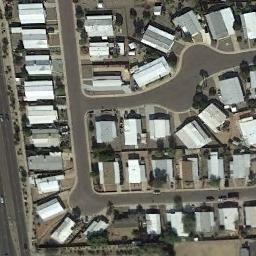
Label: residential